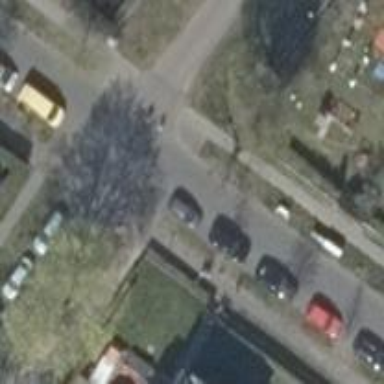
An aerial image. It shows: Footway along the road.